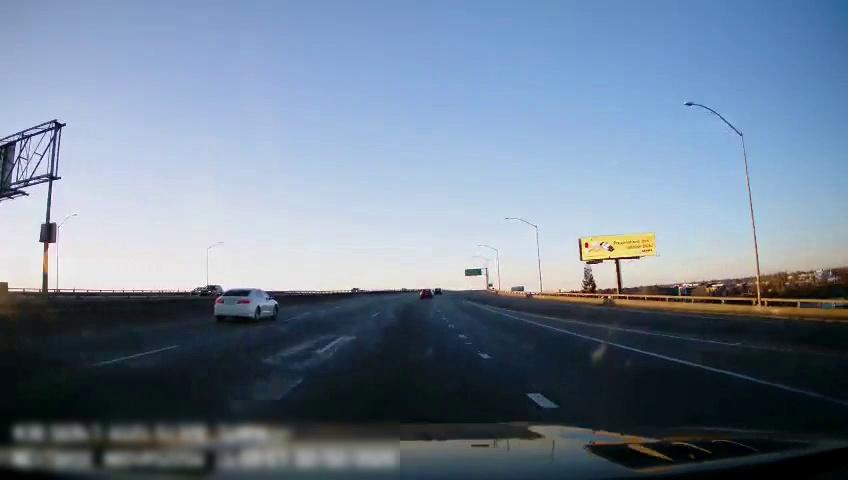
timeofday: Day
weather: Sunny
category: Drivable Space
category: Vehicles | Car
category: Vehicles | Car
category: Vehicles | Car
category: Vehicles | Car
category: Lanes | Current Lane
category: Lanes | Current Lane
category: Lanes | Alternate Lane
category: Lanes | Alternate Lane
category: Lanes | Alternate Lane
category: Lanes | Alternate Lane
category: Traffic | Signs